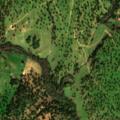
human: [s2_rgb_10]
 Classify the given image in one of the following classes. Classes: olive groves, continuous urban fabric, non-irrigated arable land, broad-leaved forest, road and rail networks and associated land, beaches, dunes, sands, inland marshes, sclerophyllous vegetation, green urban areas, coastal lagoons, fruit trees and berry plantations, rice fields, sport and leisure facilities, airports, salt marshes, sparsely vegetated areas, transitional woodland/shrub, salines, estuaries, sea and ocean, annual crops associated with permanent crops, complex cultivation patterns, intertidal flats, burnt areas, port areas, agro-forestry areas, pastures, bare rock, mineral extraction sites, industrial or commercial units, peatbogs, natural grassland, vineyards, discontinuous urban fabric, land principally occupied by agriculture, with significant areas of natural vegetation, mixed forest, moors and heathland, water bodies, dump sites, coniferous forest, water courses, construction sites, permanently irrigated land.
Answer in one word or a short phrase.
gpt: non-irrigated arable land, pastures, agro-forestry areas